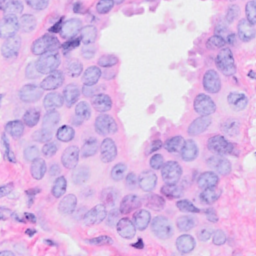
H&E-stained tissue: Breast